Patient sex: F
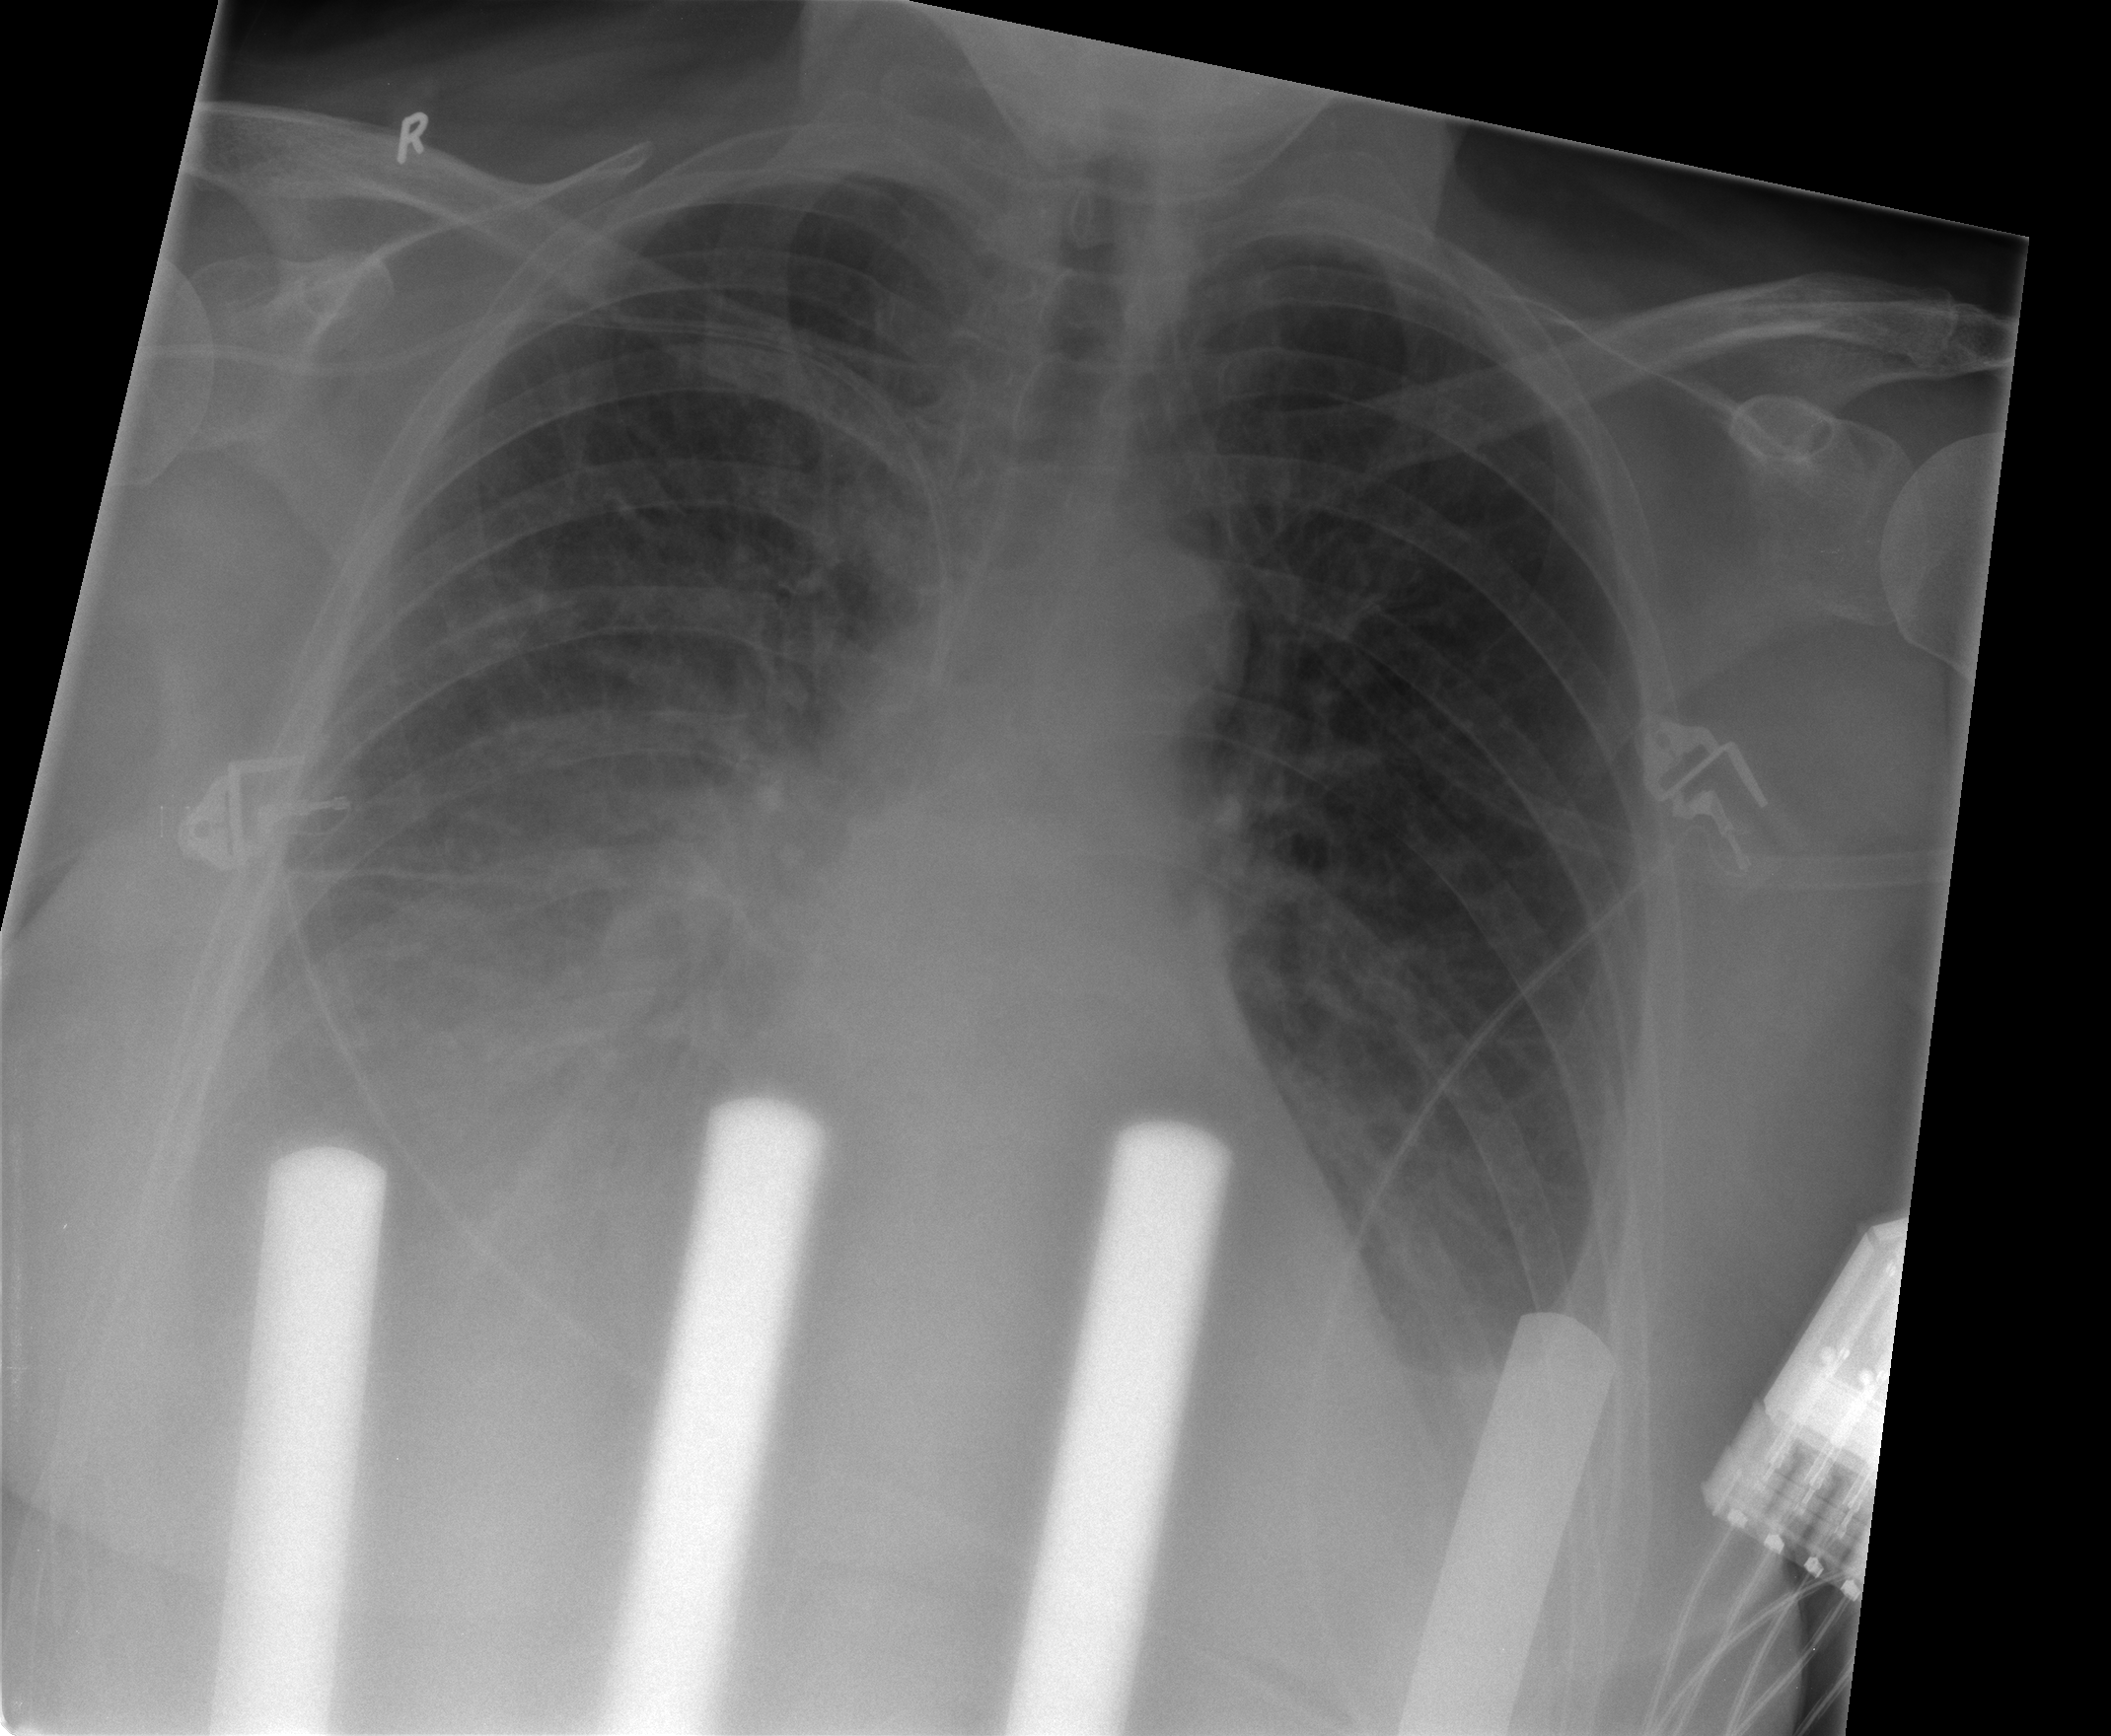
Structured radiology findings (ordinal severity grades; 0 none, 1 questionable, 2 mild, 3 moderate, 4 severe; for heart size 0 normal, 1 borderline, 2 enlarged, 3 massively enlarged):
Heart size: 2
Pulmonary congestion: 2
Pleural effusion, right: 3
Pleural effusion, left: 2
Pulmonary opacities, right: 2
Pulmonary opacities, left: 1
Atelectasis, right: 2
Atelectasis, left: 2